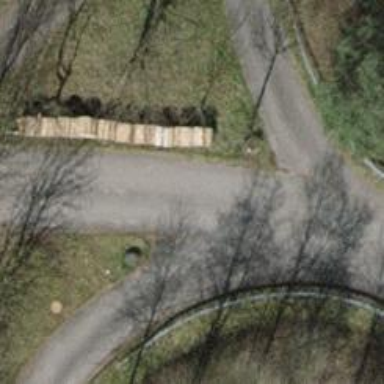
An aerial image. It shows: Forestry vehicle track with grade3 track type.